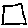
Label: square